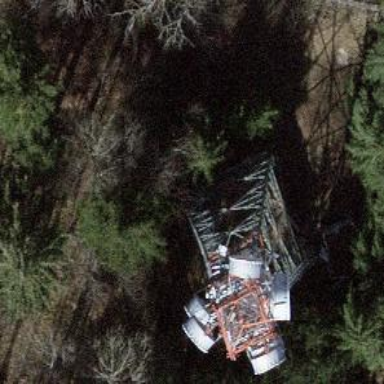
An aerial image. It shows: Communication tower.